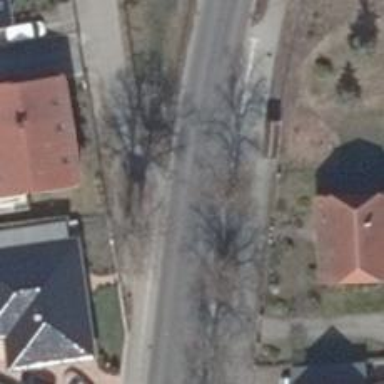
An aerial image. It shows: Secondary road with asphalt surface.